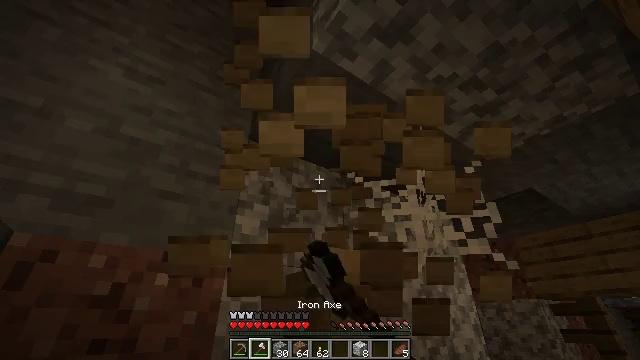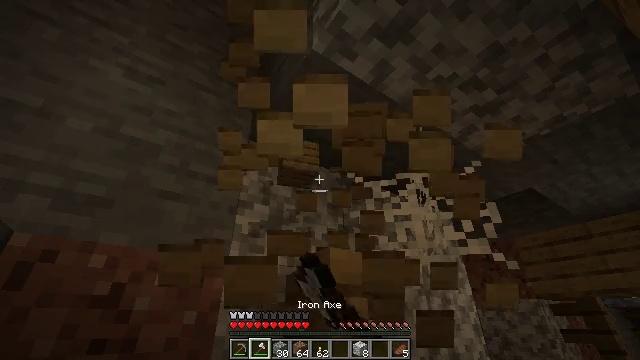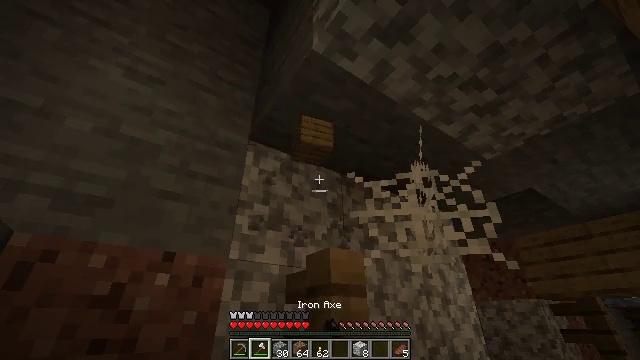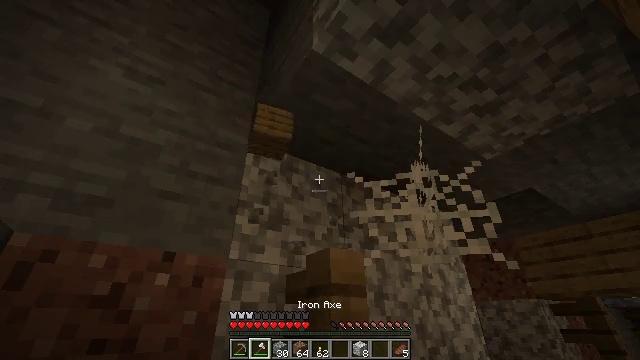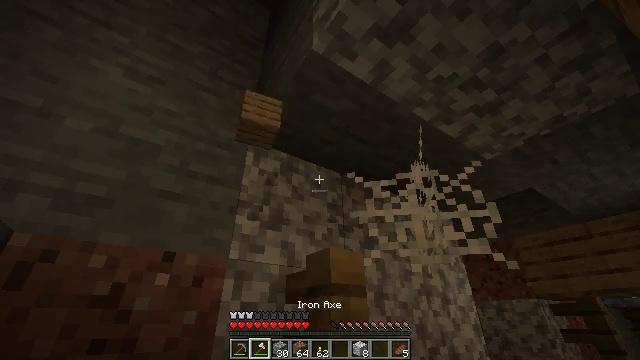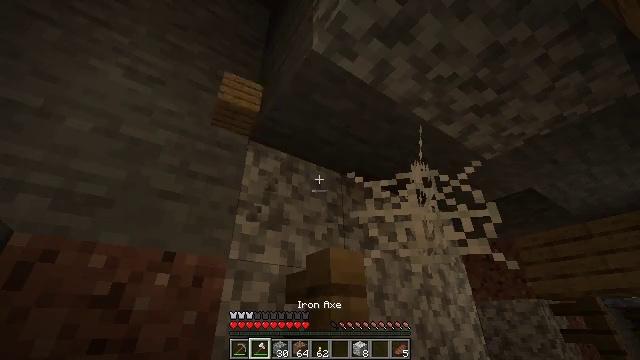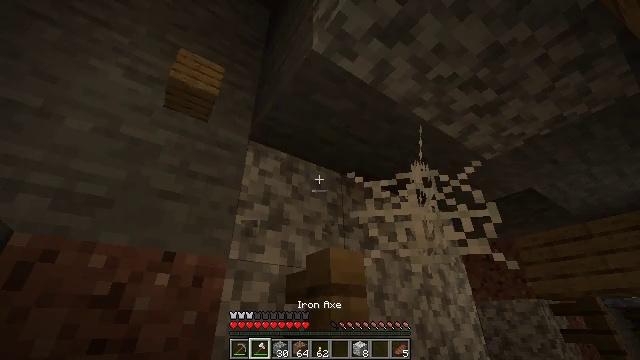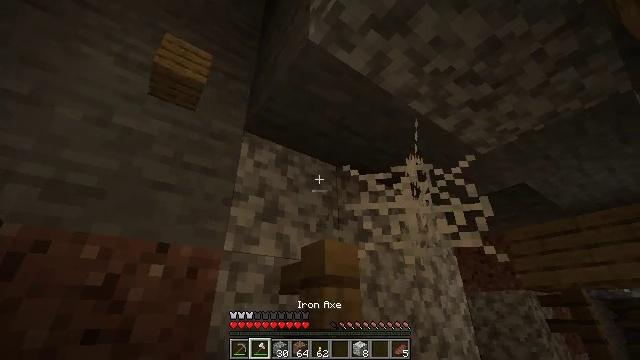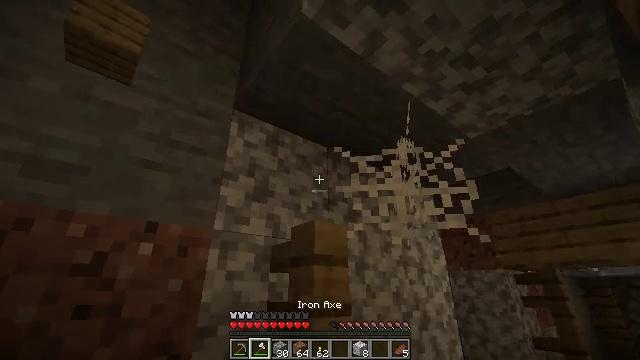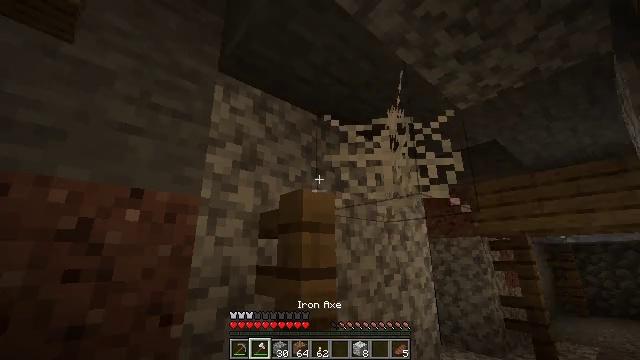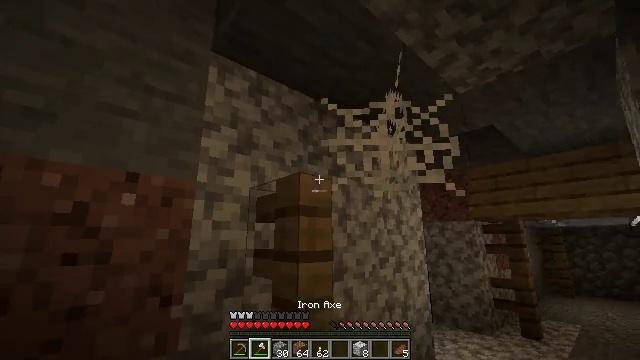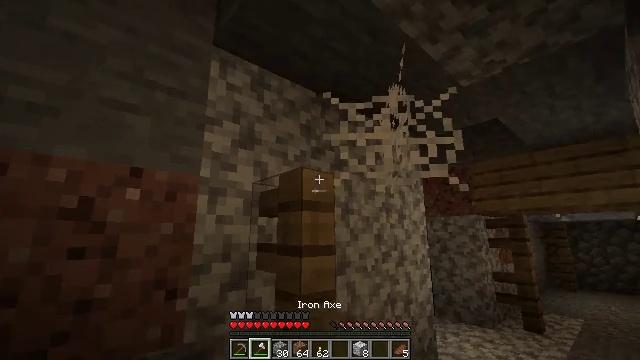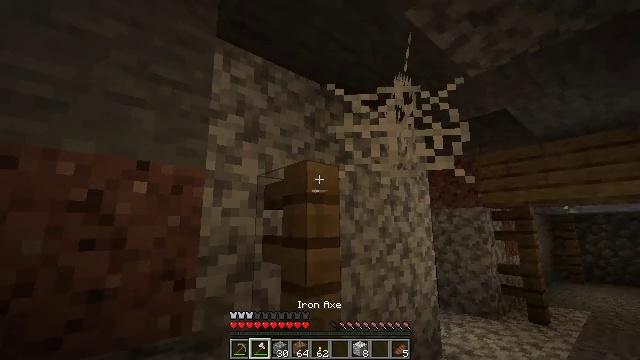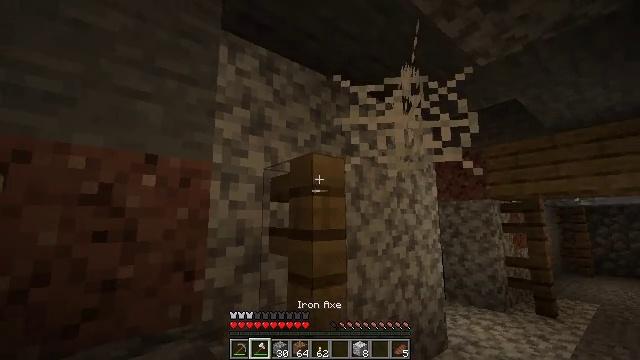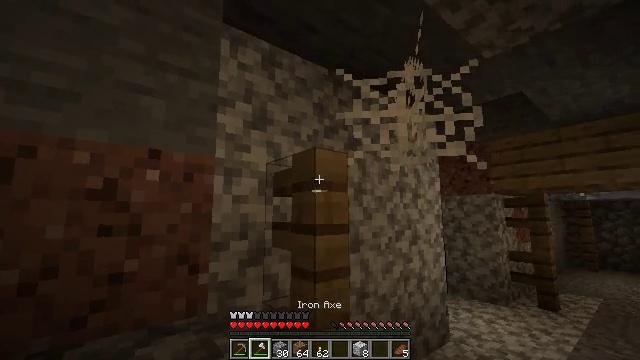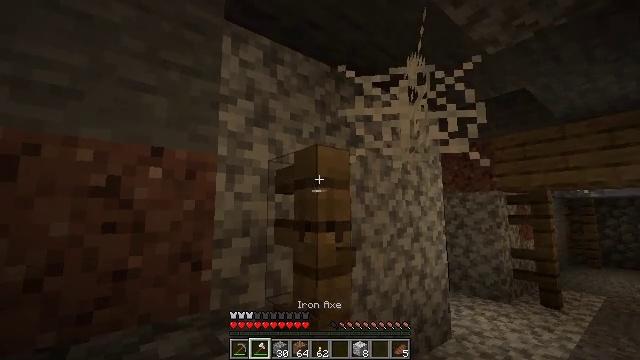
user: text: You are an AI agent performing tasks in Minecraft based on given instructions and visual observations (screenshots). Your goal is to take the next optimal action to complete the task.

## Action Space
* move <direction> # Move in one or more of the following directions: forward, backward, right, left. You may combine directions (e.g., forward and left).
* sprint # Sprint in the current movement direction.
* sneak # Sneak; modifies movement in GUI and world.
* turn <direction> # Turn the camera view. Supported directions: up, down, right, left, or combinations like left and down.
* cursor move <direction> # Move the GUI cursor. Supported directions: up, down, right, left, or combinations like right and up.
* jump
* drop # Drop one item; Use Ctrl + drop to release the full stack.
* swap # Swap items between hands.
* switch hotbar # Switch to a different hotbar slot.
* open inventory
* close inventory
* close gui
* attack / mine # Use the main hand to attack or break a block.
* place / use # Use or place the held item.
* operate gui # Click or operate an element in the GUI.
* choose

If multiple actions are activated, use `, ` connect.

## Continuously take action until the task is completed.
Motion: motion action
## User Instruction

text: Break down the oak fence.
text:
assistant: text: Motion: attack / mine
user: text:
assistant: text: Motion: attack / mine
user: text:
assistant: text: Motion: no_op
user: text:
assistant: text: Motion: no_op
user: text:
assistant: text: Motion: no_op
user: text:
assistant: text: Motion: no_op
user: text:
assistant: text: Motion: turn right and down
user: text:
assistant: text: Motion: turn right and down
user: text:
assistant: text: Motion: turn right and down
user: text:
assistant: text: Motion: turn down
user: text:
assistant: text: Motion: turn down
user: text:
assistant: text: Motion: turn left and down
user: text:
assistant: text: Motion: turn left and down
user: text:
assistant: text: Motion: turn down
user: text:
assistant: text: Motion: attack / mine
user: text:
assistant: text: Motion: attack / mine
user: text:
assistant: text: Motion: attack / mine
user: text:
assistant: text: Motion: attack / mine
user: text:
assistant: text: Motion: attack / mine
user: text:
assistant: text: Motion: attack / mine
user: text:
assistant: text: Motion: attack / mine
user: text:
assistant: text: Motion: attack / mine
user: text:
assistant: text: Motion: attack / mine
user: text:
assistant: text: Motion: attack / mine
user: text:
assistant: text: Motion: turn down, attack / mine
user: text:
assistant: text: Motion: turn down, attack / mine
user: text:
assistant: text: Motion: turn down, attack / mine
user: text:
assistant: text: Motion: turn down, attack / mine
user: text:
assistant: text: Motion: turn down, attack / mine
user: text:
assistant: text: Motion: turn down, attack / mine